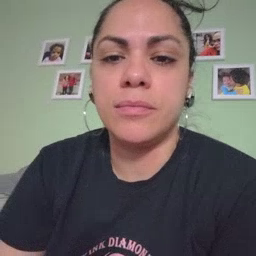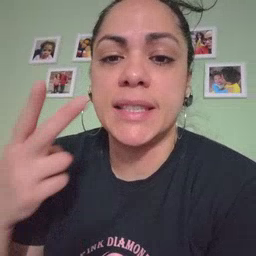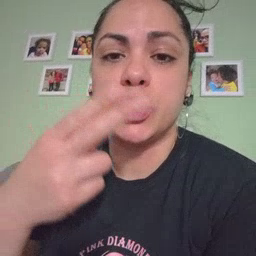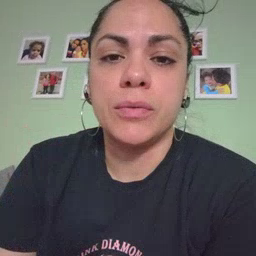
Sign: scissors